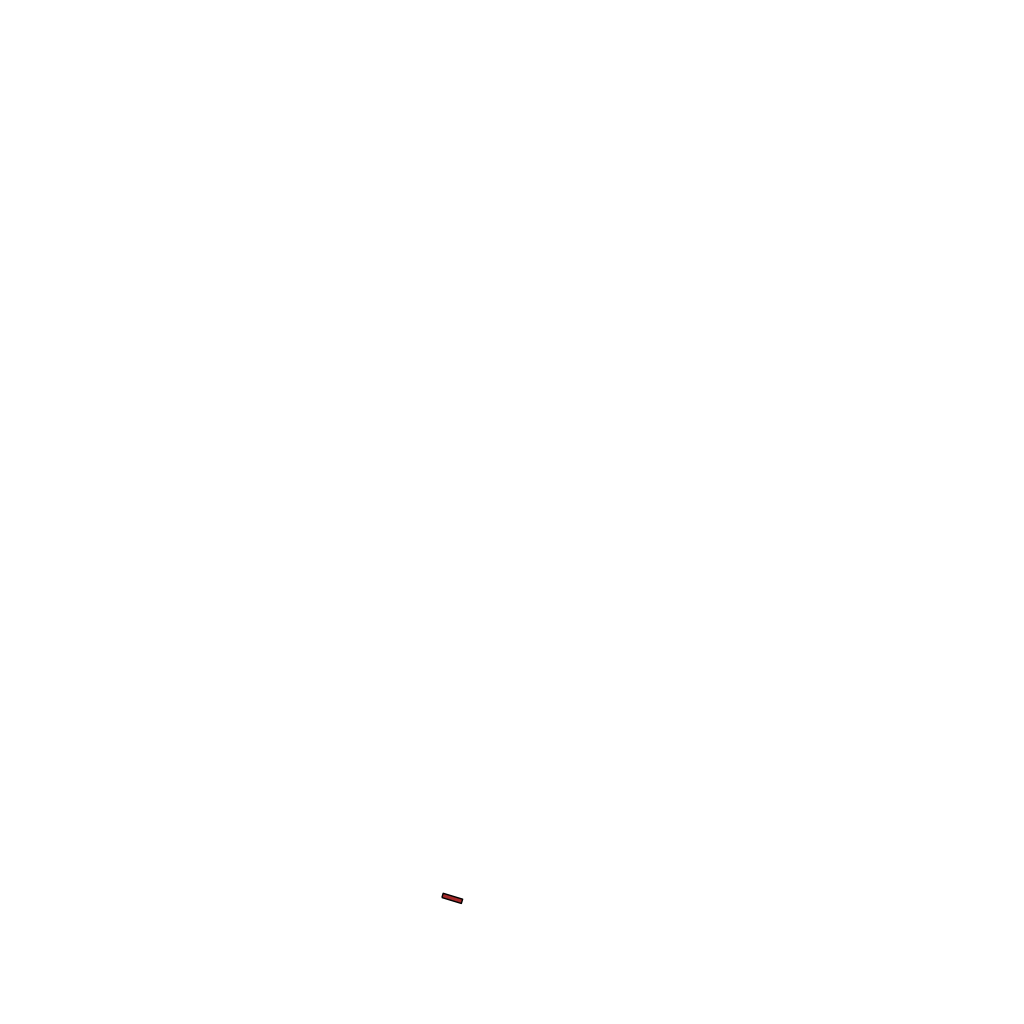
Tags: overhead vector_map, recreation, density_5, Facility, 1.0 km²